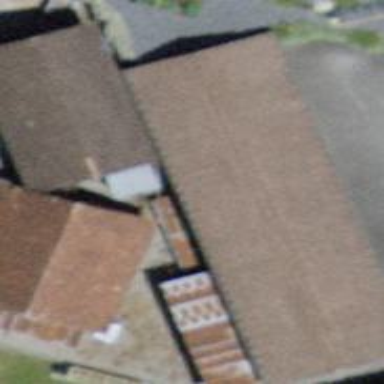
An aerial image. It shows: Garage.